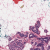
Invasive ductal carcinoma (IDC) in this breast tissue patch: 0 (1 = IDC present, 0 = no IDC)